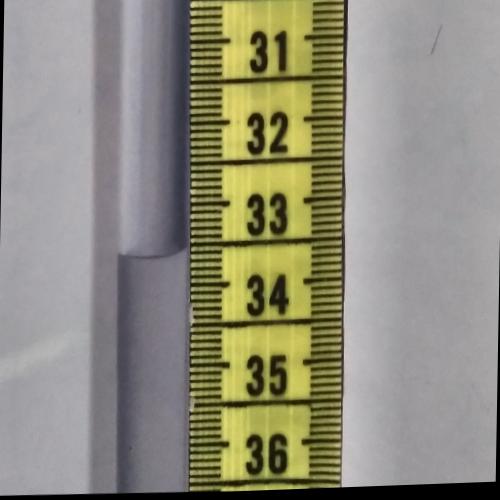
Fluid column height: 33.6 cm